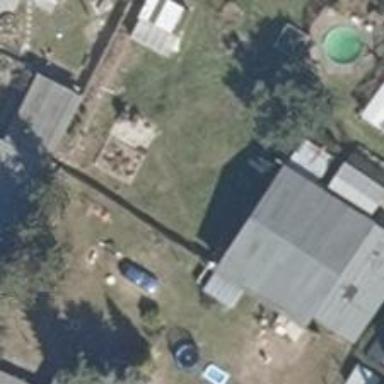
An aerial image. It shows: Shed.